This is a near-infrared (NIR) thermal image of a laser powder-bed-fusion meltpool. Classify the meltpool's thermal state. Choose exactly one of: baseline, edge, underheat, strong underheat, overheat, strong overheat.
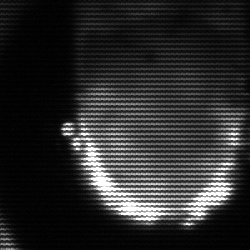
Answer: baseline